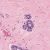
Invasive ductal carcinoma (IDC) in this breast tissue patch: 0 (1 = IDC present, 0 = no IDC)